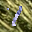
Label: 1